Question: When one searches or uses the Goto file (Quick open) command (cmd+P), the search automatically includes everything from symlink folders. This makes the quick open literary useless if there is a significant symlink folder.
Compare with Atom or Sublime, they only display the 'real' files in their quick opens.

Is there a way to exclude the symlinks?
Or is this a feature request?
PS:
In project search, one can forcefully exclude paths, so I exclude the big symlink folders, but it's manual, not persistent, and it still does not affect ctrl+P.
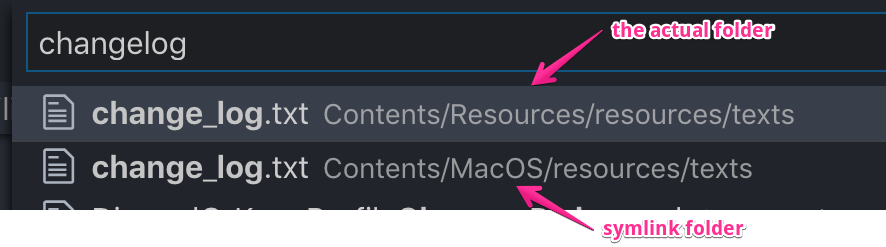
Answer: There is a setting that will disable search from following symlinks. Disable:
> Search: Follow Symlinks